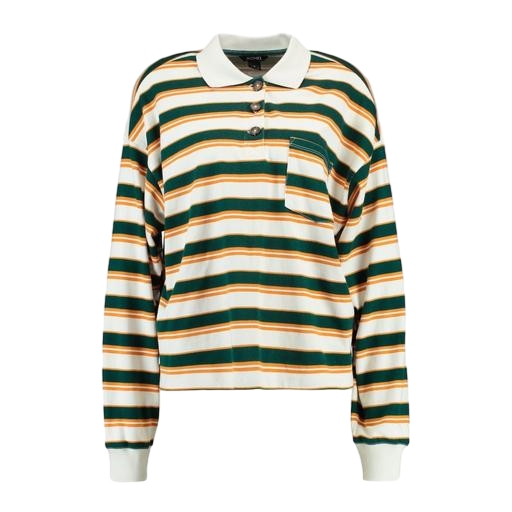
green and white striped polo, green women's striped long-sleeve t-shirt, green and white long sleeve shirt, white background